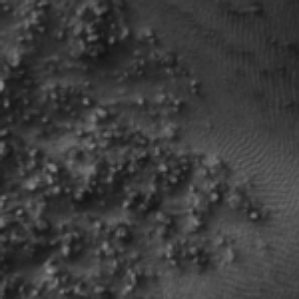
Label: frost